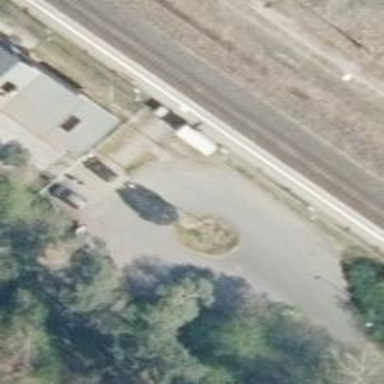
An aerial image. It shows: Public transport station located at railway halt.